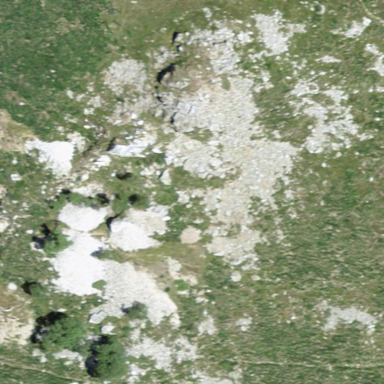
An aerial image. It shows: Natural rock formation.